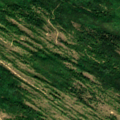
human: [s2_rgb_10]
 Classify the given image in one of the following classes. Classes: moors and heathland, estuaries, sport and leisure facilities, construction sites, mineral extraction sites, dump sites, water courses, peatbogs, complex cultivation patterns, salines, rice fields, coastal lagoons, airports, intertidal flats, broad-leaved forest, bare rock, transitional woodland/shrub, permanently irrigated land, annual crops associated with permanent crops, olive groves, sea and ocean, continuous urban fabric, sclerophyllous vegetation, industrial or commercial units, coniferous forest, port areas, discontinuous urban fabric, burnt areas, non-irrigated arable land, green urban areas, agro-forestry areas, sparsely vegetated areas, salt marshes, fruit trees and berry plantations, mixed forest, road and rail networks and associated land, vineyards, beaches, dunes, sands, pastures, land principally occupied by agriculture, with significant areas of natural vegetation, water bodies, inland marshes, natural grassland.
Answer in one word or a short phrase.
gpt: broad-leaved forest, natural grassland, transitional woodland/shrub